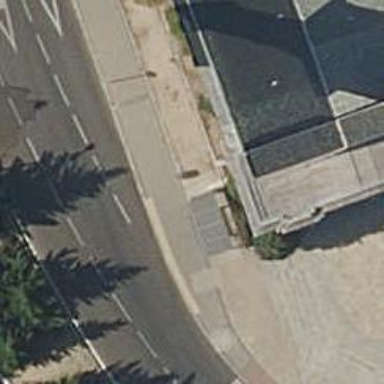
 serving as platform for public transportation."